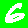
Digit: 6